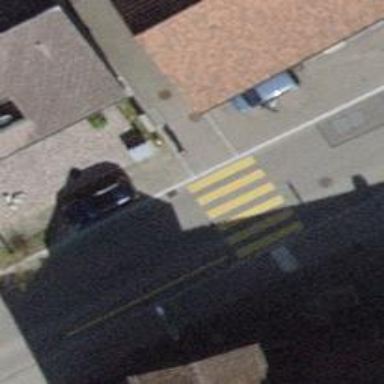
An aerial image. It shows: Uncontrolled zebra crossing with zebra markings.